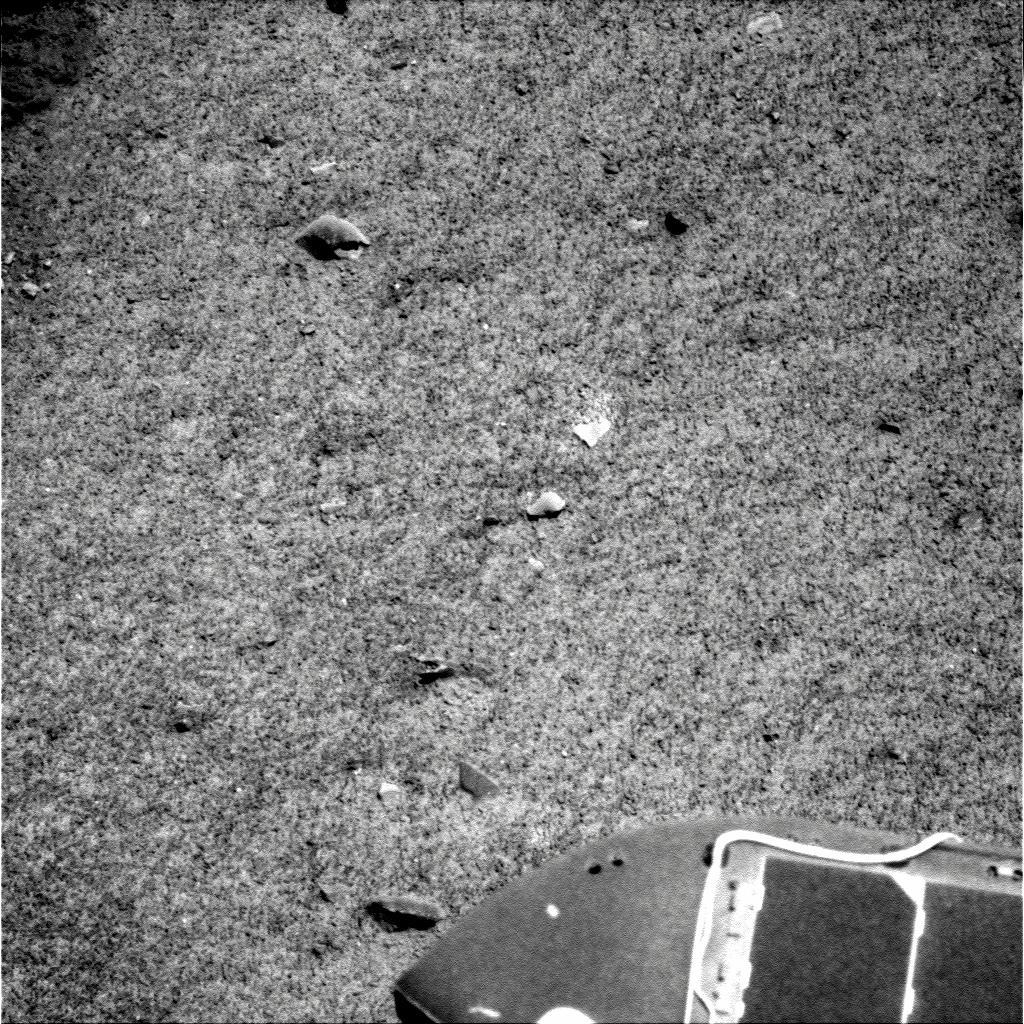
Terrain classes present: Background, Bedrock, Gravel / Sand / Soil, Rock, Shadow